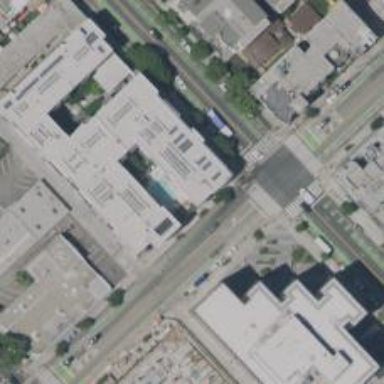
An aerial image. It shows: Healthcare clinic is depicted in the image.